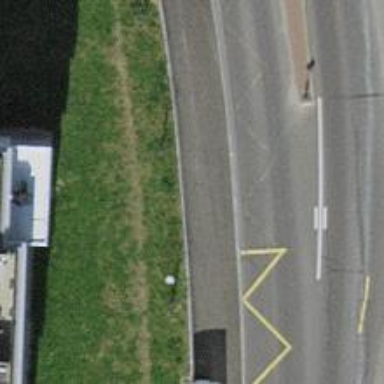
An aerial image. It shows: Asphalt platform for public transport with shelter.